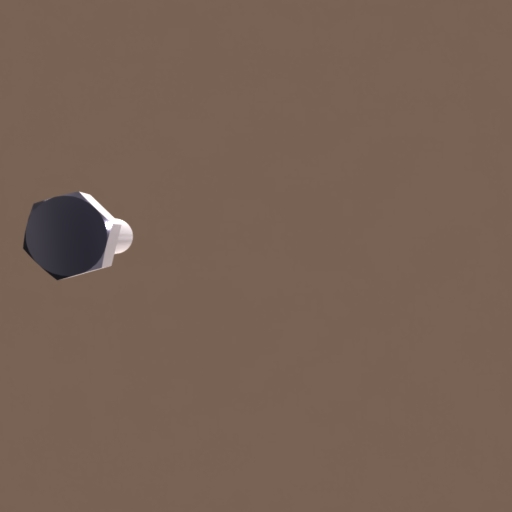
Label: bolt